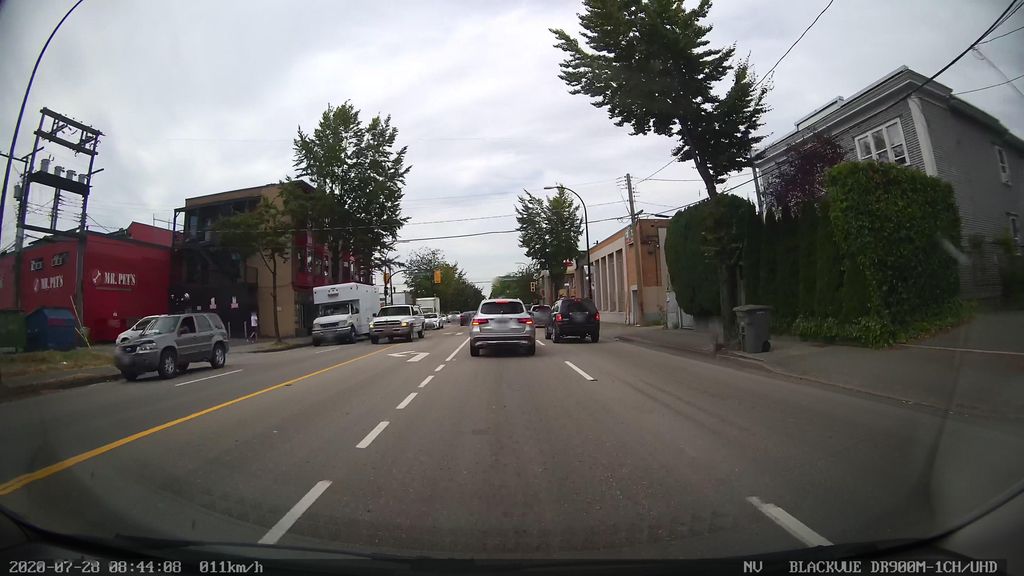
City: vancouver